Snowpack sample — Snodgrass Mountain, Crested Butte, Colorado (2/4/25, 12:06 PM MST)
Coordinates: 38.923, -106.968
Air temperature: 35 °F
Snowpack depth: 80 cm
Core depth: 60 cm
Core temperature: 32 °F
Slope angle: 14°, slope face: 78°
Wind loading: low
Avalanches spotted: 0
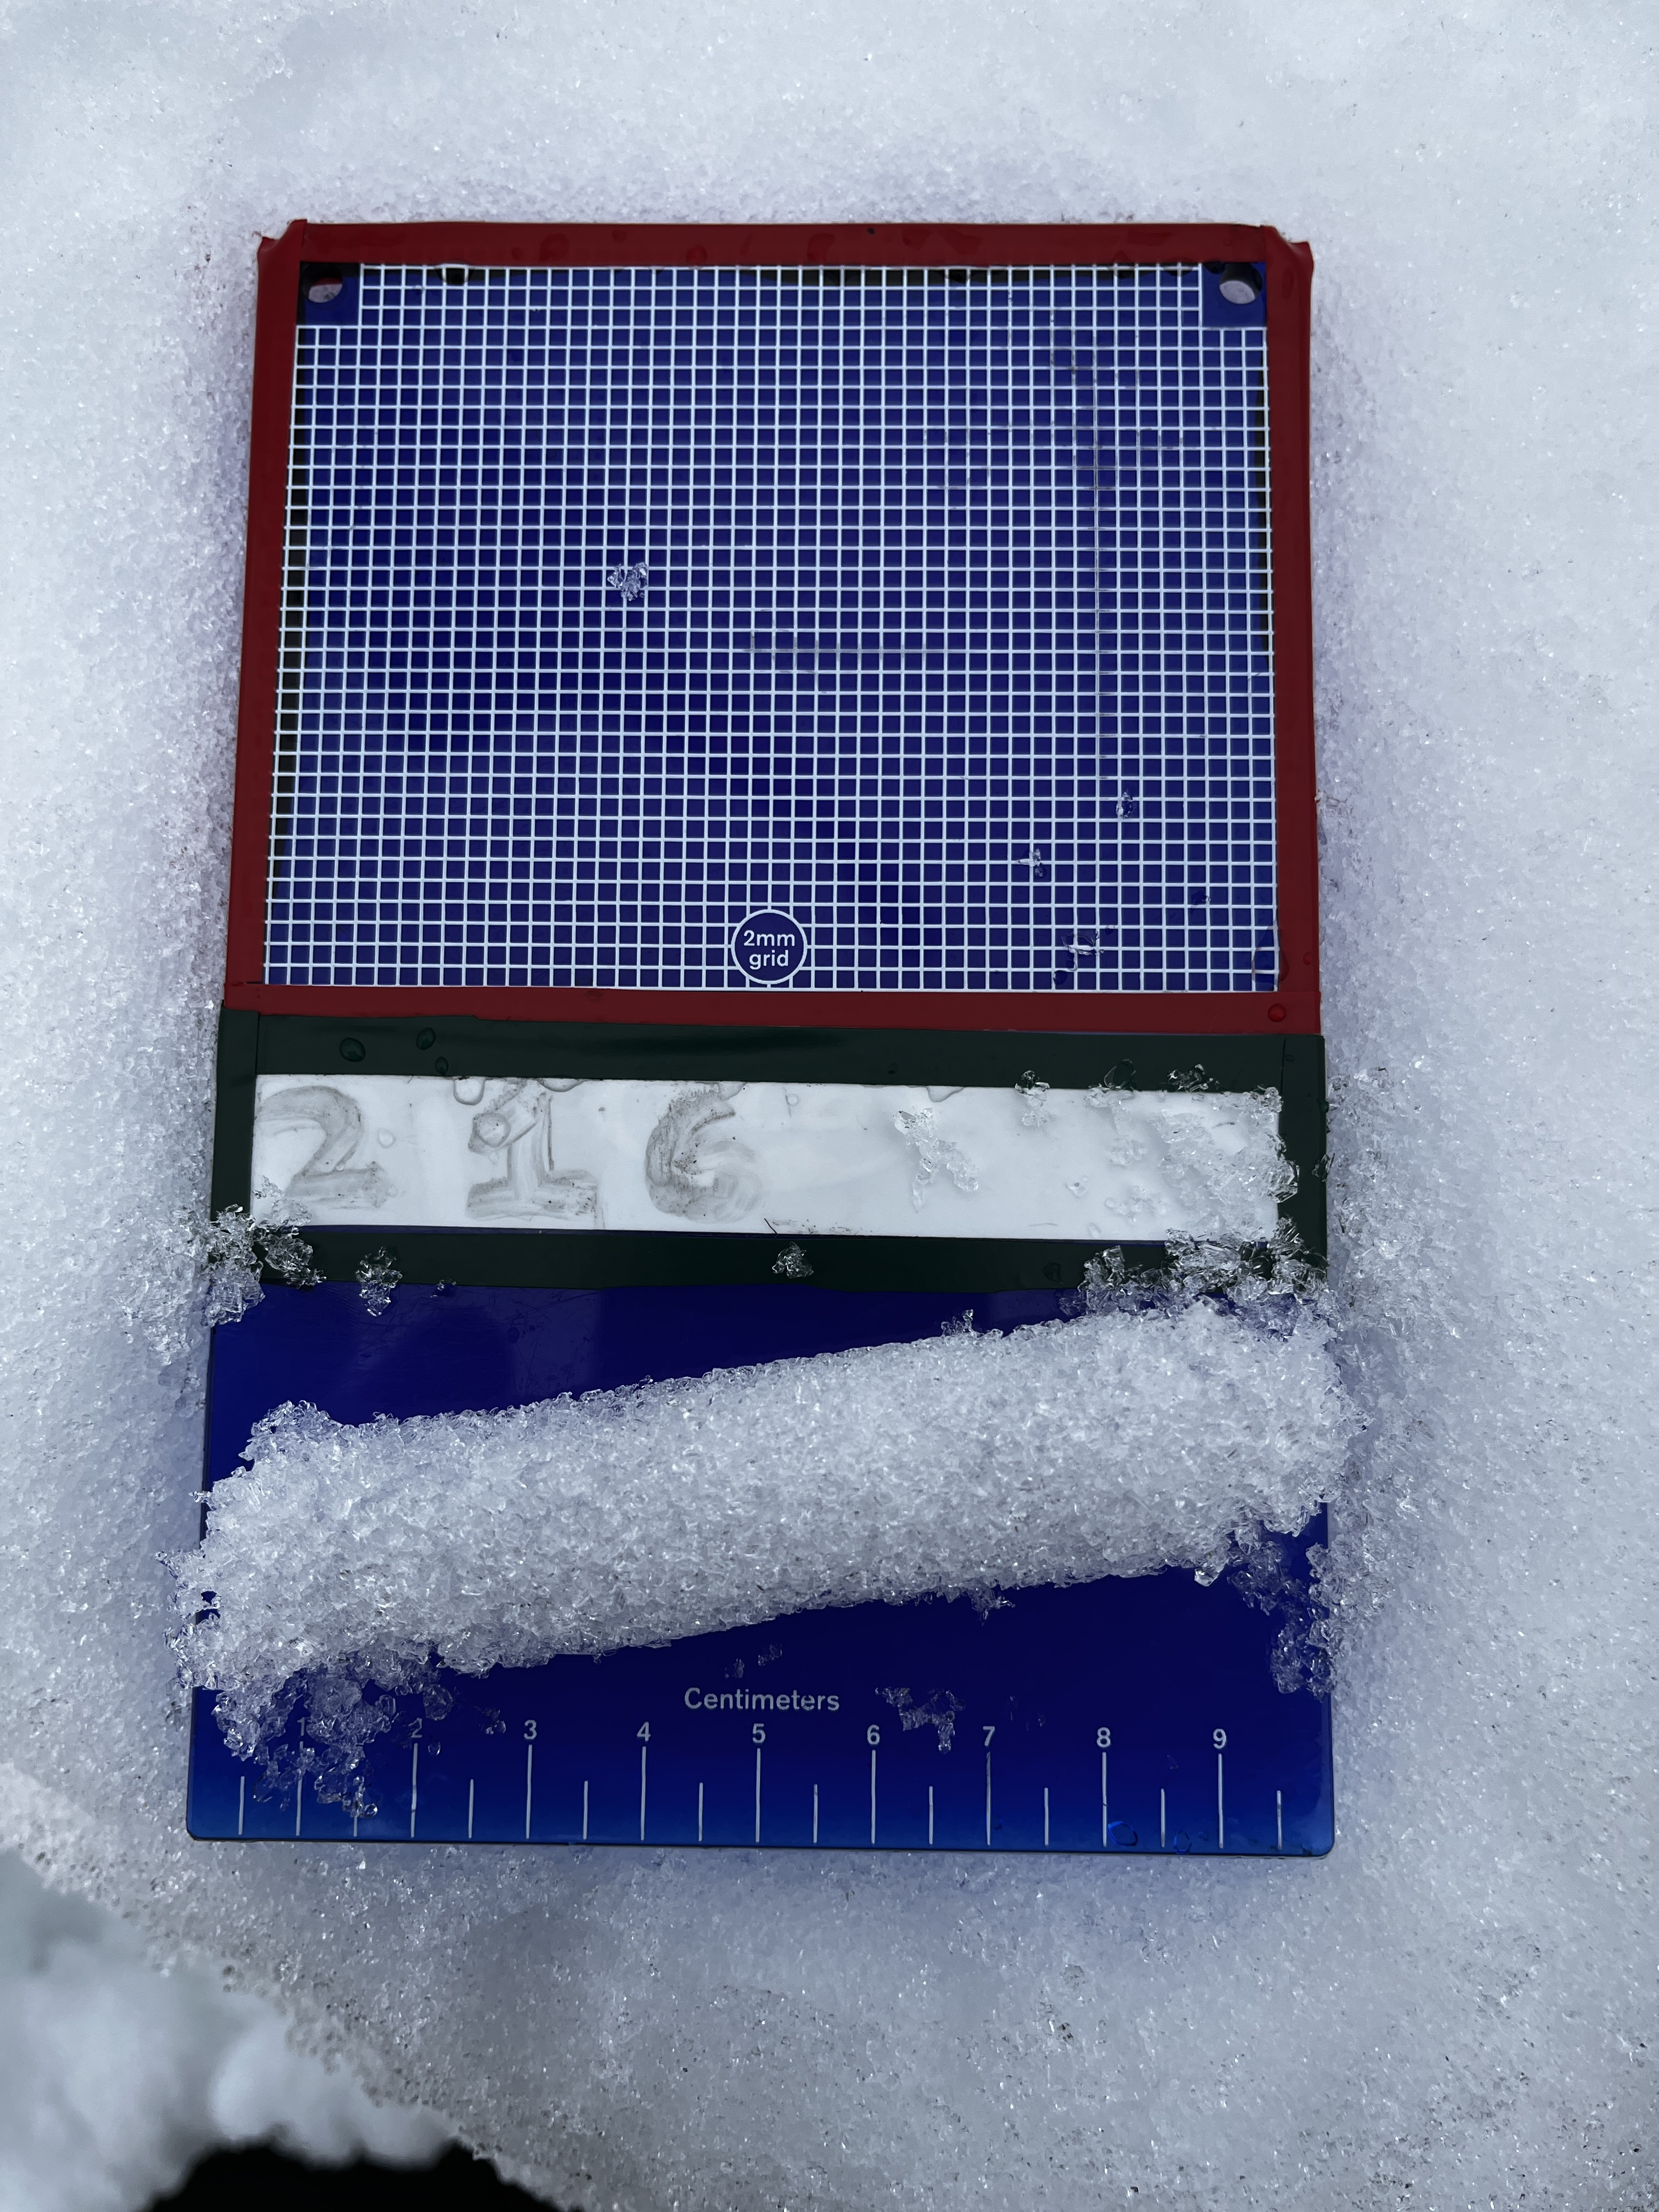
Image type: crystal_card
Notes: No avalanches nearby, unusually warm weather for the last month reported by residents, Collected 25 yards from treeline